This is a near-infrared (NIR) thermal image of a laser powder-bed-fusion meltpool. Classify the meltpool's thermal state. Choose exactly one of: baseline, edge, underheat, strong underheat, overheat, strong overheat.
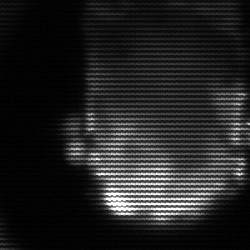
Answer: baseline